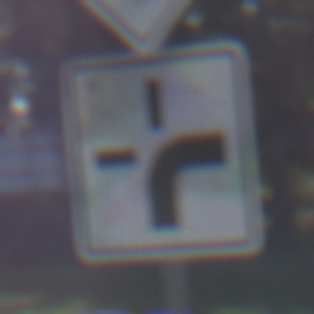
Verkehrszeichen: VerlaufVorfahrtsstrasse3
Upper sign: Vorfahrtsstrasse
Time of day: MorningAfternoon
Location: Outdoor (Suburban)
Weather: PartlyCloudy
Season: NotSpecified
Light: Natural